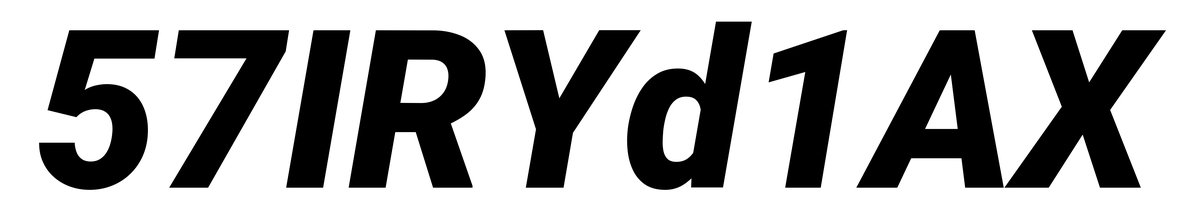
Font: Roboto-Italic_Black_Italic